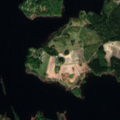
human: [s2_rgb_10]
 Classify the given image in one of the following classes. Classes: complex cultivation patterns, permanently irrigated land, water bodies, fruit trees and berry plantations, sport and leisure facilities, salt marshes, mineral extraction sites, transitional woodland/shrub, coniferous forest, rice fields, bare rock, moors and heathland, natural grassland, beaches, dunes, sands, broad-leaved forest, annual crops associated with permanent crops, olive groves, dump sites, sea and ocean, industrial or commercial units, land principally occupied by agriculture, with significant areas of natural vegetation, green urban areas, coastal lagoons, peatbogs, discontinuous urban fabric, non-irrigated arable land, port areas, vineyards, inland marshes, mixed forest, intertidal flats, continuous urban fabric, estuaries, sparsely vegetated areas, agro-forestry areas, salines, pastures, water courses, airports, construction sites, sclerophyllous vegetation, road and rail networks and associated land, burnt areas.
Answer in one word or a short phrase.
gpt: land principally occupied by agriculture, with significant areas of natural vegetation, coniferous forest, water bodies